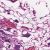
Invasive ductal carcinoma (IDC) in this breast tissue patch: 1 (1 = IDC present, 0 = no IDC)